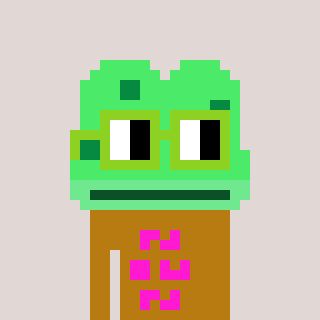
a pixel art character with square light green glasses, a frog-shaped head and a gold-colored body on a warm background